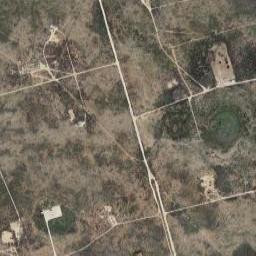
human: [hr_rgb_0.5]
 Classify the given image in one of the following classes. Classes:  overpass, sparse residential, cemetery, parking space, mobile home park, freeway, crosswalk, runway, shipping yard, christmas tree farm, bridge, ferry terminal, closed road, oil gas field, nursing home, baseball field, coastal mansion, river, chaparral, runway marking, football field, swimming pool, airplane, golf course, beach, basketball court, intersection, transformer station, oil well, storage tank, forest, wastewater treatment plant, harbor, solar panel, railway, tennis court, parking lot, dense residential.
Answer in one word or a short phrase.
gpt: oil gas field